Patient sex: F
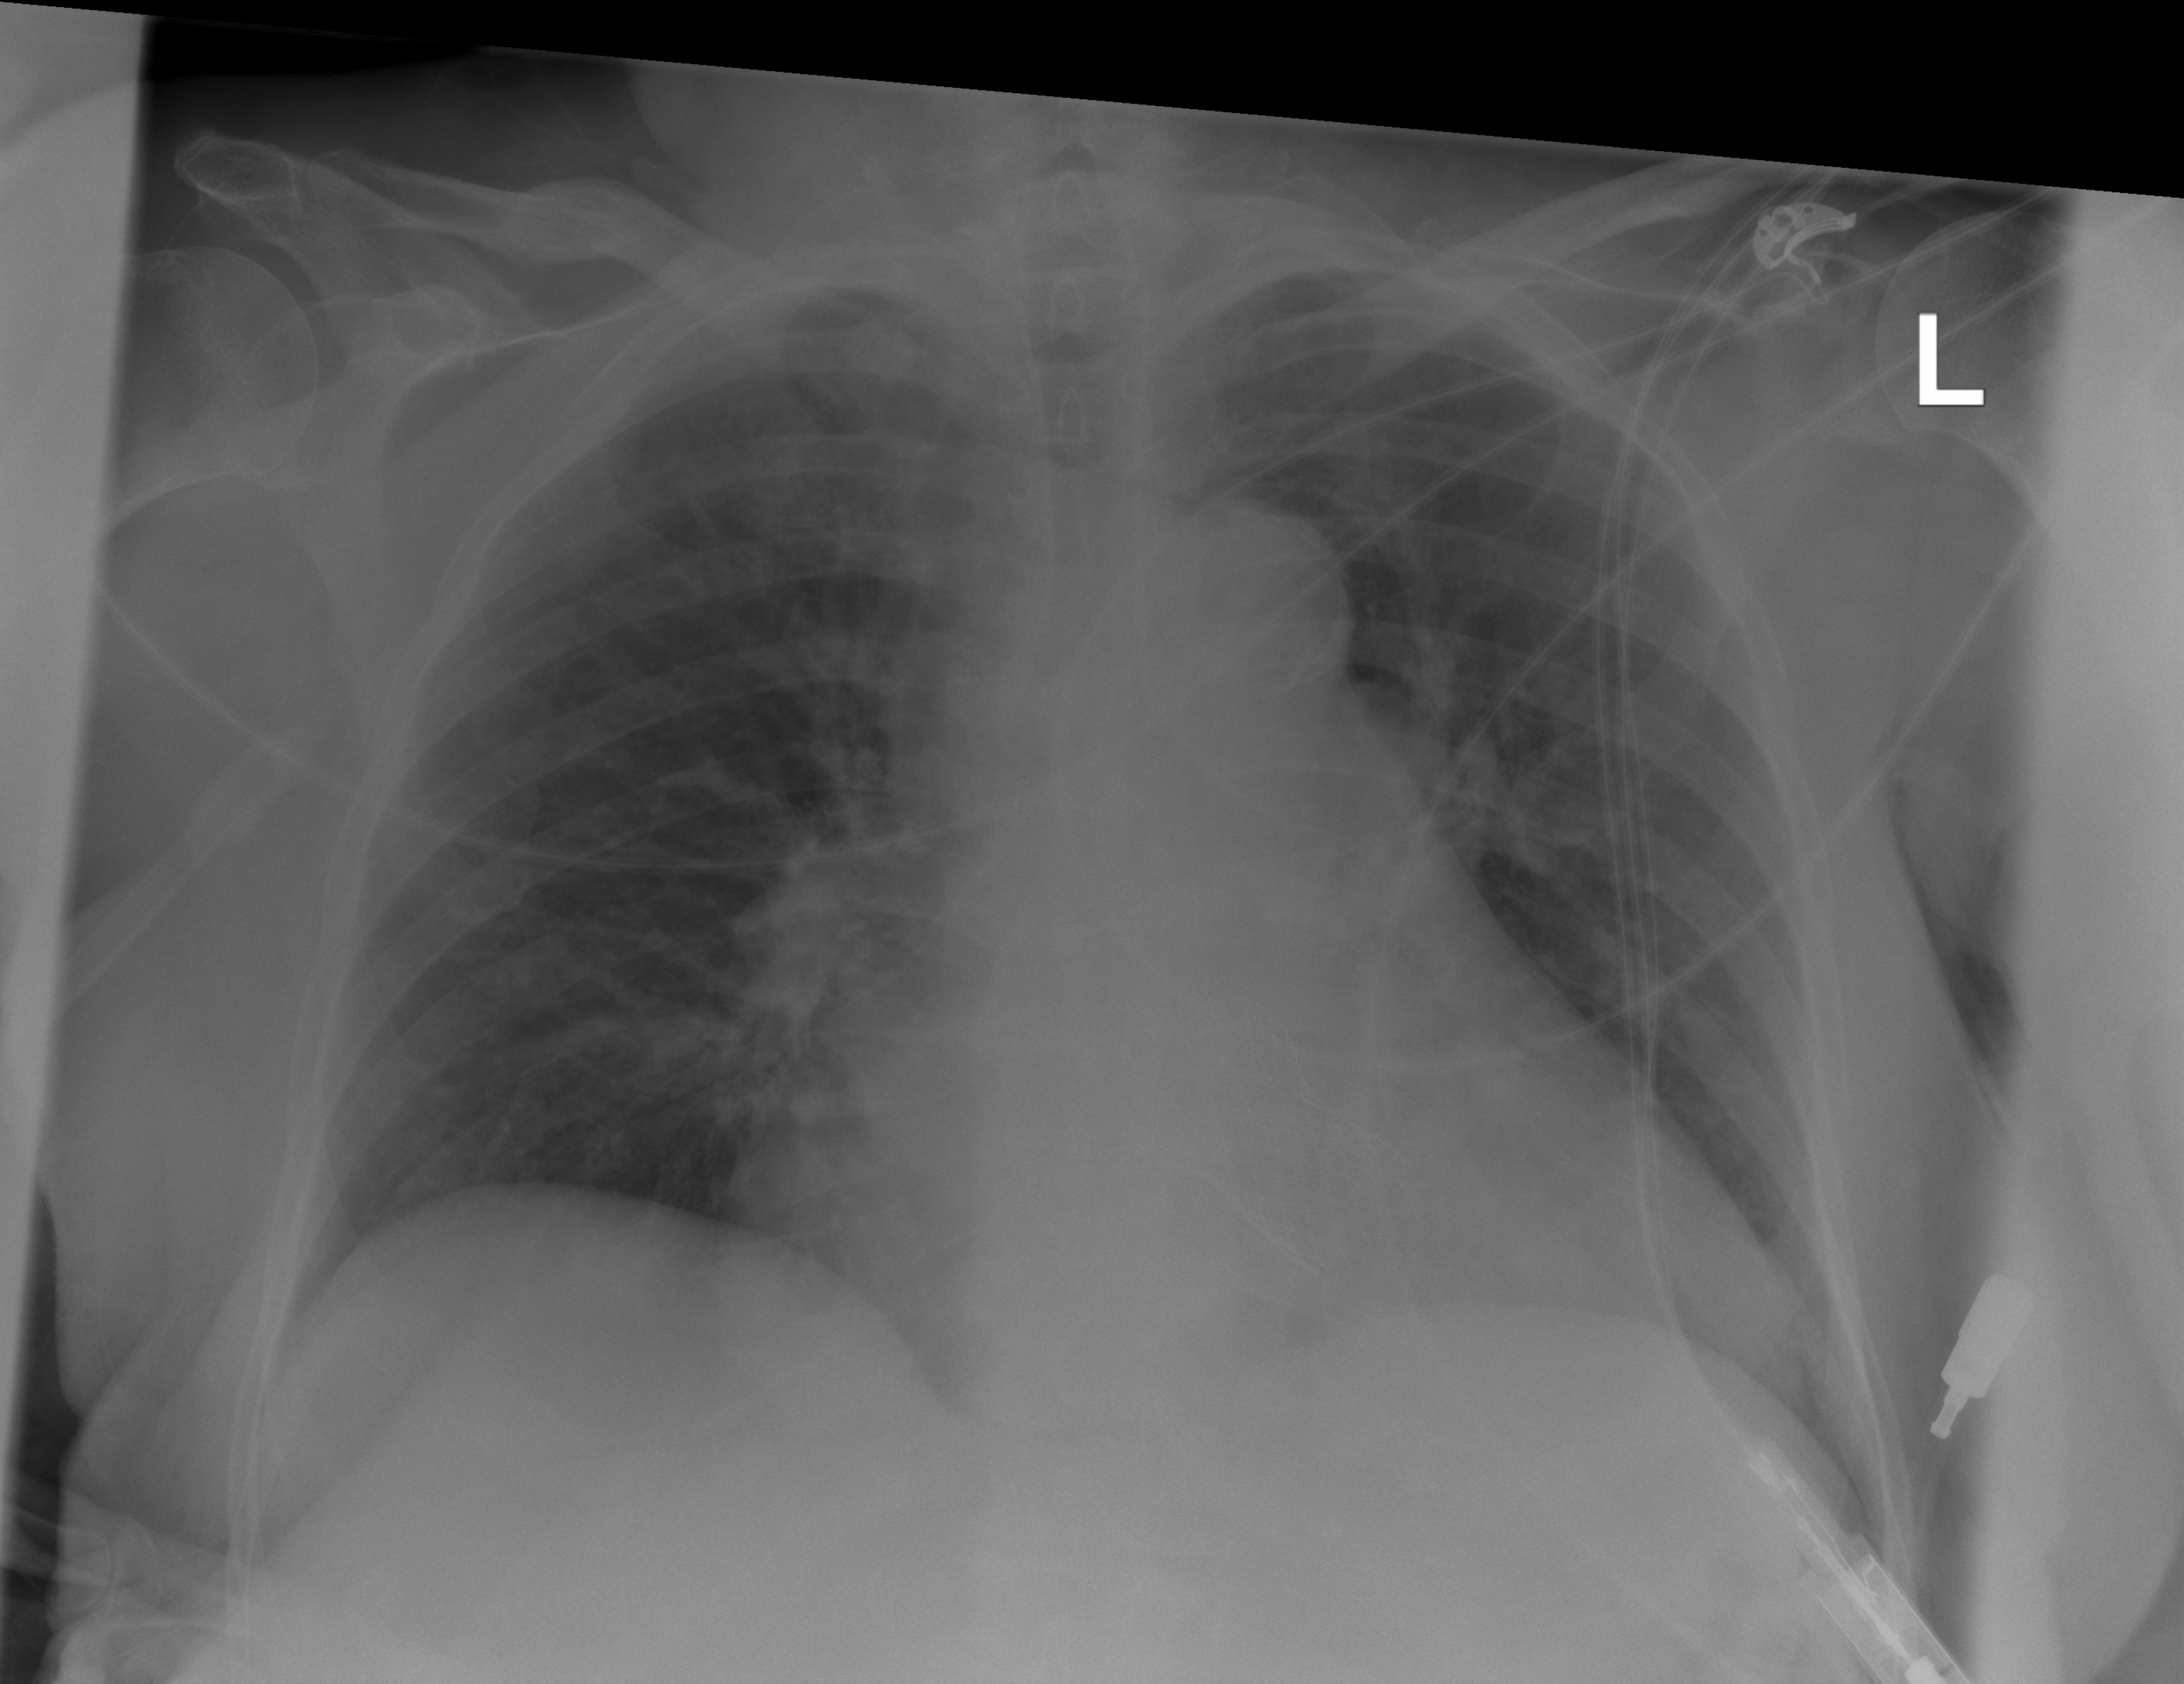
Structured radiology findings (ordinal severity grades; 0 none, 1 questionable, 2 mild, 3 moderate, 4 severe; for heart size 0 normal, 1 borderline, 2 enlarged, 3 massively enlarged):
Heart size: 2
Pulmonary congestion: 1
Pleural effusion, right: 0
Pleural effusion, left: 0
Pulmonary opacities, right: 0
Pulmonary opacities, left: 0
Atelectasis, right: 0
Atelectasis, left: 0